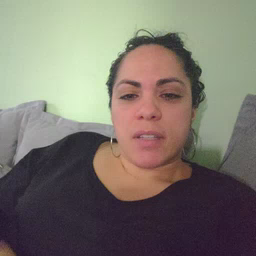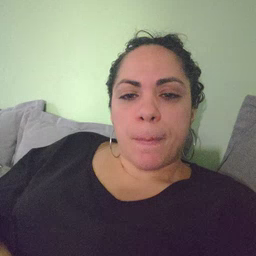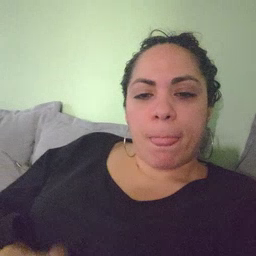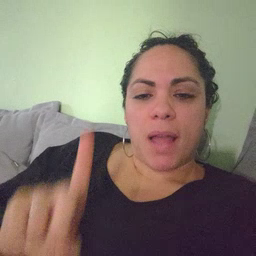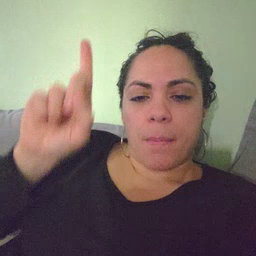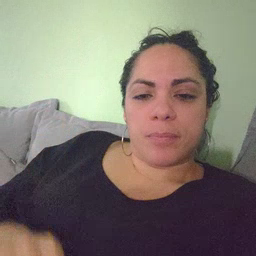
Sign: up